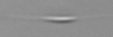
Label: Cylindrotheca_morphotype1